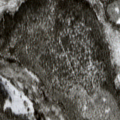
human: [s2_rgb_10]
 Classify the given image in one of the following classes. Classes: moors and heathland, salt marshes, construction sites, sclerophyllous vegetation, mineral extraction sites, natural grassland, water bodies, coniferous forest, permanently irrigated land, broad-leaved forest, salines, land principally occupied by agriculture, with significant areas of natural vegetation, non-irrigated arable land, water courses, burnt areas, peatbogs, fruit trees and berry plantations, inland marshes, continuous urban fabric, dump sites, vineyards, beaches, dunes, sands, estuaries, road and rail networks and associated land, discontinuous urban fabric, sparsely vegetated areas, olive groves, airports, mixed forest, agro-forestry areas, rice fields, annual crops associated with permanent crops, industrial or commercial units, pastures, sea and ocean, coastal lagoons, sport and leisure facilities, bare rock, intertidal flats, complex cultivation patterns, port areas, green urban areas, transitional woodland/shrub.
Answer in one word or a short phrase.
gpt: coniferous forest, transitional woodland/shrub